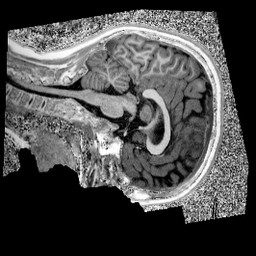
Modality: UNIT1
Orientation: sagittal
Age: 9
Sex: male
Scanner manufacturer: siemens
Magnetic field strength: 3 T
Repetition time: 4 s
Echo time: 0.00303 s